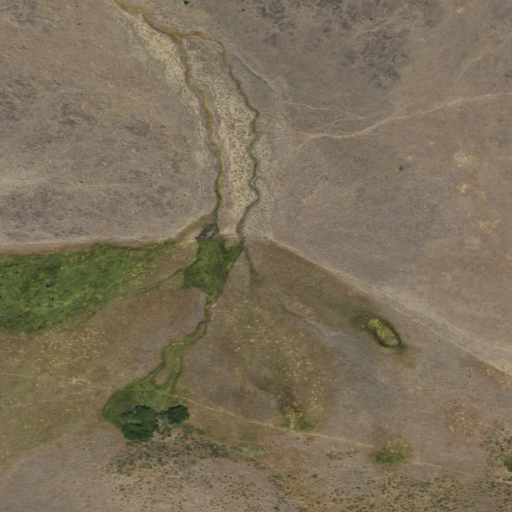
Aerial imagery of plain(s) in Oregon named Spring Creek Meadow containing shrub, woody wetlands, grassland, and herbaceous wetlands